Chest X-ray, AP view. Patient: 54 years old, sex M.
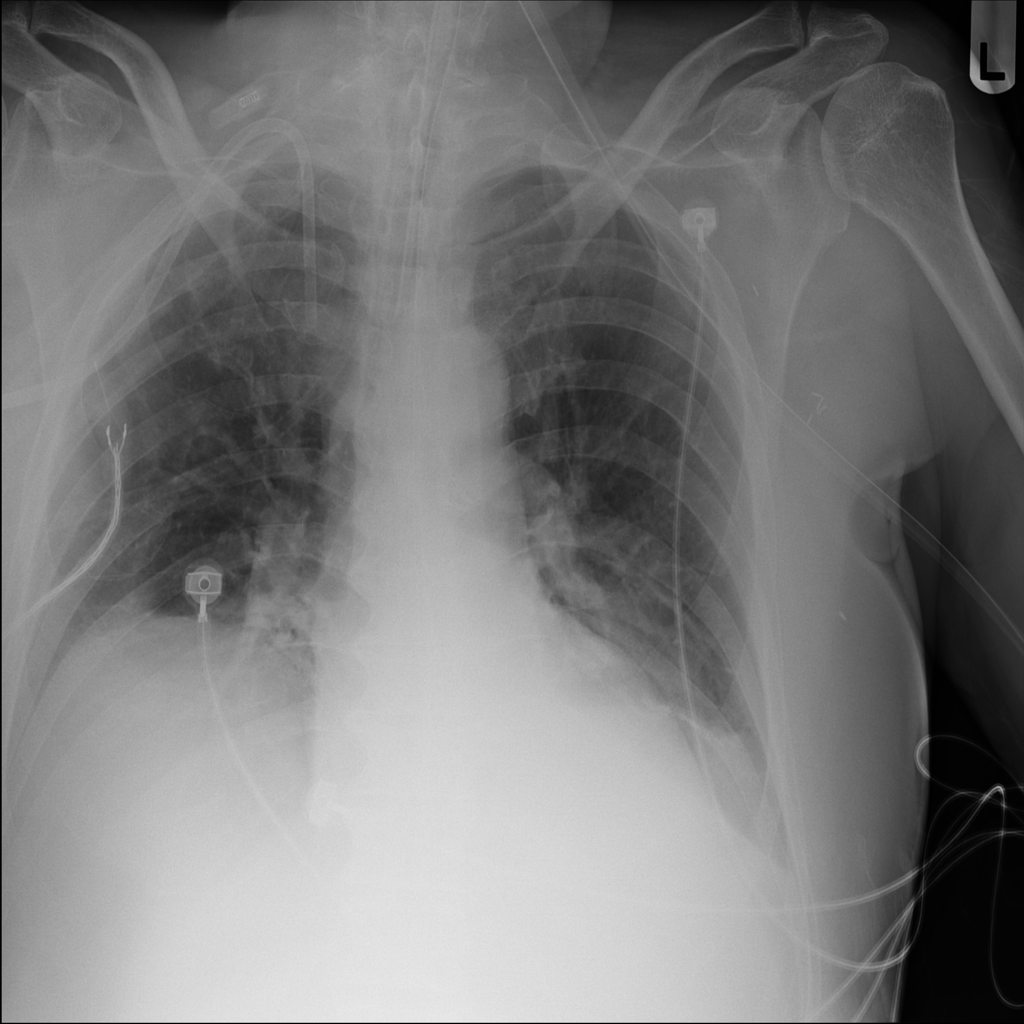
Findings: Consolidation, Effusion